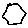
Label: hexagon